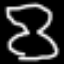
Label: hourglass